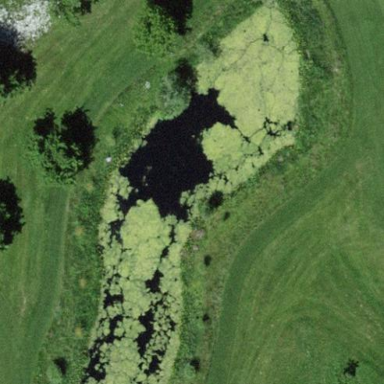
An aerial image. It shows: Water hazard on golf course.